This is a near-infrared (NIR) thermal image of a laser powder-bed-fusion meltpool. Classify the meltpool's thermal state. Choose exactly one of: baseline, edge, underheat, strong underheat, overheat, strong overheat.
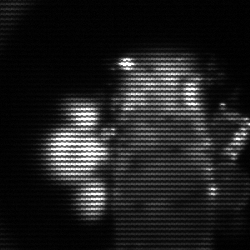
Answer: strong underheat